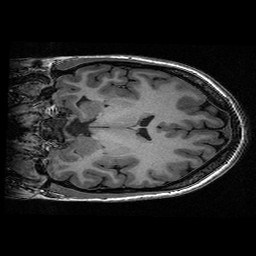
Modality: T1w
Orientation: coronal
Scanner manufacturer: ge
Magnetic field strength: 3 T
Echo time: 0.00318 s